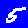
Digit: 5